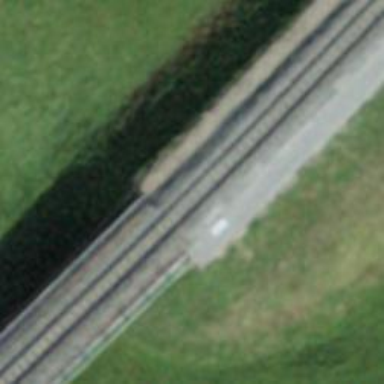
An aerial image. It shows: Narrow-gauge railway bridge with contact line electrification.